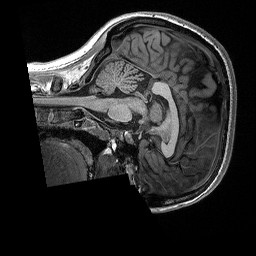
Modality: T1w
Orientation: sagittal
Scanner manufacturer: siemens
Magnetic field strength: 3 T
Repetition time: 2.3 s
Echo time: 0.00298 s